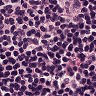
Metastatic tissue present: no